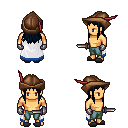
a pixel art fantasy rpg character, male body template, human, tanned skin, white trimmed cape, teal pants, raven unkempt hairstyle, leather cap, metal gloves, gray slippers, dagger, four views (front, back, left, right), 2x2 character sprite sheet, small pixel art, hard edges, no anti-aliasing